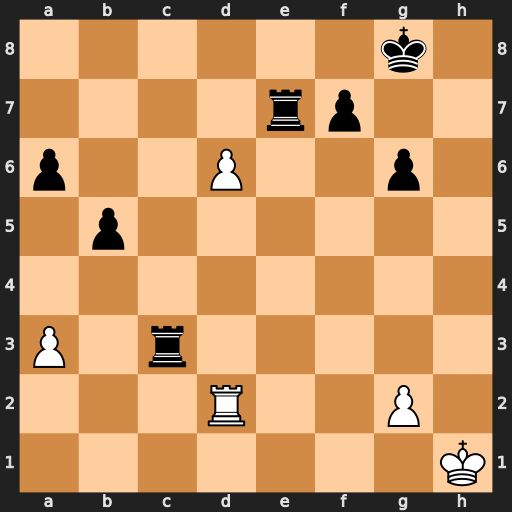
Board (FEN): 6k1/4rp2/p2P2p1/1p6/8/P1r5/3R2P1/7K
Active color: w
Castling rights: -
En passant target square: -
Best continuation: dxe7 Re3 Rd8+